Interaction volume radius: 5 \u00c5
Interaction volume height: 20 \u00c5
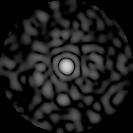
Disorder parameter: 0.8743